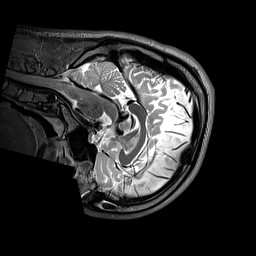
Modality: T2w
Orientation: sagittal
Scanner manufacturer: siemens
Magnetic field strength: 3 T
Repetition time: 3.2 s
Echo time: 0.406 s